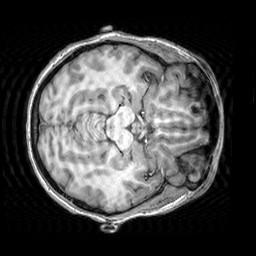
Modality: T1w
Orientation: axial
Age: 26
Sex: female
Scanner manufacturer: siemens
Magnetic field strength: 3 T
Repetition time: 2.3 s
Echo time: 0.00303 s